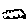
Label: cloud